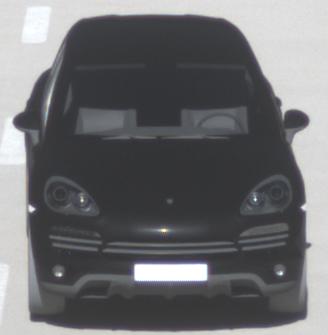
Make: Porsche
Model: Cayenne
Detailed model: Cayenne (958)
Model produced from: 2010/05
Model produced until: 2014/07
Doors: 5
Color: black
Road condition: dry road
Daytime: morning or afternoon
Contrast: high contrast